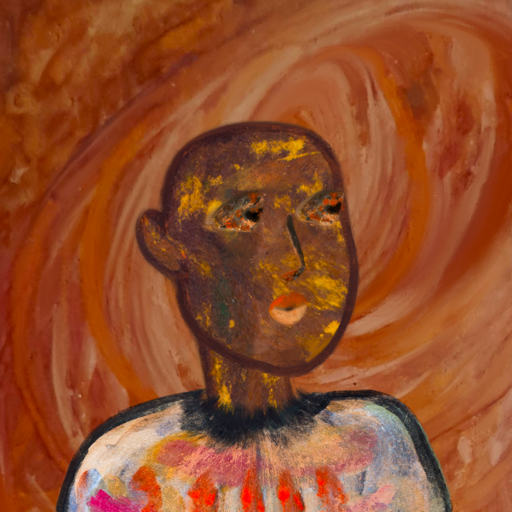
Background: Pious_Lady, Head And Neck Side: Comrade, Face Side: Gypsy_Queen, Bust: Childish, Hair Side: Blank, Head Accessory: Blank, Second Necklace: Blank, Necklace: Blank, Baby: Blank